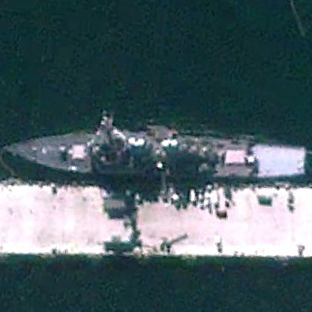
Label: destroyer